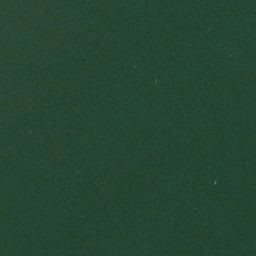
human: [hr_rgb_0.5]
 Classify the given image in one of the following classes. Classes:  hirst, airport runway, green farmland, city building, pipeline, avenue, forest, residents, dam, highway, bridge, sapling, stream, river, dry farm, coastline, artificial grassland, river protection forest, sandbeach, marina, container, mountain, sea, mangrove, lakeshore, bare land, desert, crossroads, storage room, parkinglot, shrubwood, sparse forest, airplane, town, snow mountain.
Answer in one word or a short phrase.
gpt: sea